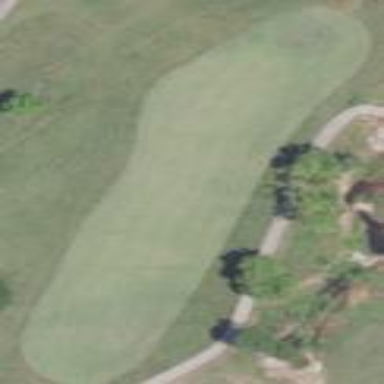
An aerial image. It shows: Golf fairway in the image.